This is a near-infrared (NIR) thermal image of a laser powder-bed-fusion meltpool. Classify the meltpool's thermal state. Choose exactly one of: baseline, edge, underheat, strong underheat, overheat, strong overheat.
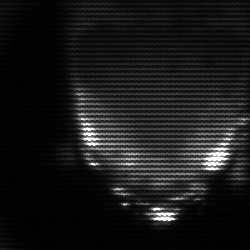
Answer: edge